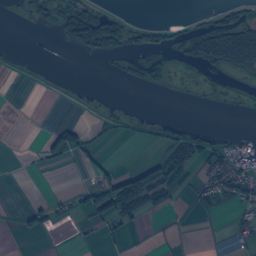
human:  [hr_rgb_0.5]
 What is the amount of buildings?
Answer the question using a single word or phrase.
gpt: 424

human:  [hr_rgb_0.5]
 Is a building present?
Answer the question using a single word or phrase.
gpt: yes

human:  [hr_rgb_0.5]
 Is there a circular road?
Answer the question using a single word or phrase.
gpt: no

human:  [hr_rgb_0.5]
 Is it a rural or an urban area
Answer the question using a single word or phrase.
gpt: rural

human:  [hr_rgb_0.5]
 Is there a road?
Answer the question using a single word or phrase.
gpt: yes

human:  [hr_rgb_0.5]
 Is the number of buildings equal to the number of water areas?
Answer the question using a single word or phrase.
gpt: no

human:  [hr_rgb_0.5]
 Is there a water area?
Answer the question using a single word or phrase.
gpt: yes

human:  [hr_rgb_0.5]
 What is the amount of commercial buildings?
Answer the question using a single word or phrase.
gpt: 9

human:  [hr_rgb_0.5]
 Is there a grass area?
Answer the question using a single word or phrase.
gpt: yes

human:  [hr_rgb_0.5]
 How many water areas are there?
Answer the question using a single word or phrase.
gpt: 36

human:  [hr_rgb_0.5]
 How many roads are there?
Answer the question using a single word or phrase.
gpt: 153

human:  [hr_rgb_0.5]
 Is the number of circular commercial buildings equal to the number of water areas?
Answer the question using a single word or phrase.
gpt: no

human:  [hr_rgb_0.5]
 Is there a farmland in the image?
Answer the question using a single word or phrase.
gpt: yes

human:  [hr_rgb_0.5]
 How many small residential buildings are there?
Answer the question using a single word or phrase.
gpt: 410

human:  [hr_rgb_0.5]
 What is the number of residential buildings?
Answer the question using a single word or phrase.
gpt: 413

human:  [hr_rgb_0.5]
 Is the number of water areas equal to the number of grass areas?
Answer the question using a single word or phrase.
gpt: no

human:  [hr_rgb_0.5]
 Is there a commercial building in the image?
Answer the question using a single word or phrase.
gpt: yes

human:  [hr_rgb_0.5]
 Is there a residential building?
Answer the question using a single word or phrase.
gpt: yes

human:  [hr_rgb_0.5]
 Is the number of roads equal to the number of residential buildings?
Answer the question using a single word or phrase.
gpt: no

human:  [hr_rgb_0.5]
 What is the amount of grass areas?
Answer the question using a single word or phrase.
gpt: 104

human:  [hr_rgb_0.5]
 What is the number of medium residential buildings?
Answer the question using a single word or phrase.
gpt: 2

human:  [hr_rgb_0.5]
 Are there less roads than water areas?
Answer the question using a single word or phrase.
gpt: no

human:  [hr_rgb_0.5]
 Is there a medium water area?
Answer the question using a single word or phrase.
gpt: yes

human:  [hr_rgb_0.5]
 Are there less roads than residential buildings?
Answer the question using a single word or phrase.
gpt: yes

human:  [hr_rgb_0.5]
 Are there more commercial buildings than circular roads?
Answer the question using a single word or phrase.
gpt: yes

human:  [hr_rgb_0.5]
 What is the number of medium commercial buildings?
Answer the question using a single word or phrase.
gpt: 2

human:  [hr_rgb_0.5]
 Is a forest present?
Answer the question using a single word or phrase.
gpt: yes

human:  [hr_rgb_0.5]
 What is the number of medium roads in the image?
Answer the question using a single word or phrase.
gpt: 0

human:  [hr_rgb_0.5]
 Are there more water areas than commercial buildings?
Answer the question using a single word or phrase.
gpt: yes

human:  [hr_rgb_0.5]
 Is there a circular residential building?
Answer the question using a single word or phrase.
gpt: no

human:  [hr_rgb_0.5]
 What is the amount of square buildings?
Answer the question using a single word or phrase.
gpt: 0

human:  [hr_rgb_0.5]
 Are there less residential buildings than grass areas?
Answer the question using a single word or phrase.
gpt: no

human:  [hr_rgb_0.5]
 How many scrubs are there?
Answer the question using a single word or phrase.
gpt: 10

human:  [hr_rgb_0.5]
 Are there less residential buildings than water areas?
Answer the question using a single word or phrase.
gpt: no

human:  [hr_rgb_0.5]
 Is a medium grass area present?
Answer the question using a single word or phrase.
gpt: yes

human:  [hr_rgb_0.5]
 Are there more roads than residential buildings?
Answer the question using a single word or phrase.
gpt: no

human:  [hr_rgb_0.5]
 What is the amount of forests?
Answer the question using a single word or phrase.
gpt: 79

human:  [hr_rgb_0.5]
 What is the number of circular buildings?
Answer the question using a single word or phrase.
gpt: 0

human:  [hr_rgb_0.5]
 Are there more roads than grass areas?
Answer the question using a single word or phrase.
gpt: yes

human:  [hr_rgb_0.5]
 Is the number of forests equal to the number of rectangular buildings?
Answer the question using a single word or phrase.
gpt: no

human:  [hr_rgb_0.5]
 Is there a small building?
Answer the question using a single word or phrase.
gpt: yes

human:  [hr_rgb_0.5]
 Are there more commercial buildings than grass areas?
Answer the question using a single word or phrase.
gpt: no

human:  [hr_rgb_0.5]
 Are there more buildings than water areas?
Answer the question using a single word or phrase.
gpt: yes

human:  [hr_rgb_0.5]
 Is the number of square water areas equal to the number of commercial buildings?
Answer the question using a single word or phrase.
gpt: no

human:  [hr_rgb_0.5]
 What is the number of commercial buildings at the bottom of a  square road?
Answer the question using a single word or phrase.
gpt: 0

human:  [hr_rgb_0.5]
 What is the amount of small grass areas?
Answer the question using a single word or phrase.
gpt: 24

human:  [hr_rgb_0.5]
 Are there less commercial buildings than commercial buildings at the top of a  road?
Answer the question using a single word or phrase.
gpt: no

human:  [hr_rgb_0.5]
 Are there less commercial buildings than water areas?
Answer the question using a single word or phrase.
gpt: yes

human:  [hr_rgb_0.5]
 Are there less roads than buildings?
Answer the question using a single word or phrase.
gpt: yes

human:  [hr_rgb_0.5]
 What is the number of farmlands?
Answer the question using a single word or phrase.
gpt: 47

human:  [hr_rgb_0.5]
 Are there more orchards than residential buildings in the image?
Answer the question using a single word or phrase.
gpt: no

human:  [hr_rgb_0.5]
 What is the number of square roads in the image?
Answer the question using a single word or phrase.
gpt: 0

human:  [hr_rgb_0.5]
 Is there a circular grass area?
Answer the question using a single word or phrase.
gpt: yes

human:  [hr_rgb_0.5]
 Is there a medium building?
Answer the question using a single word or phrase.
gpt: yes

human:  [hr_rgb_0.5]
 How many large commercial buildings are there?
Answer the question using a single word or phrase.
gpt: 0

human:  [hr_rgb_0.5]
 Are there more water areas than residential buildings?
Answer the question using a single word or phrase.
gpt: no

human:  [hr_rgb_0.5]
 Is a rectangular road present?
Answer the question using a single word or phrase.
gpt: no

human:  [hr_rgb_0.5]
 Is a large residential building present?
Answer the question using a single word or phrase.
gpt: yes

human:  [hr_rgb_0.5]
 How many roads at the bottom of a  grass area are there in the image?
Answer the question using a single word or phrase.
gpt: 153

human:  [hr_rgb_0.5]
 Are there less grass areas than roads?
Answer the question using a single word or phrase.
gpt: yes

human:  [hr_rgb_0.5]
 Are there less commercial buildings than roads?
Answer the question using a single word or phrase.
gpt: yes

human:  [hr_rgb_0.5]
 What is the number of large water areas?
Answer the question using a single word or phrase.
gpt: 17

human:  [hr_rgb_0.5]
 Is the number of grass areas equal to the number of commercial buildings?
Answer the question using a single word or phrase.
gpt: no

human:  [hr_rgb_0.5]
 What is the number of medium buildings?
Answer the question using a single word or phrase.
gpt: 4